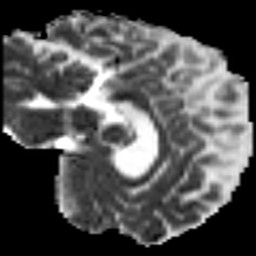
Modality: MD
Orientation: sagittal
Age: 40
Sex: male
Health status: ill
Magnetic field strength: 3 T
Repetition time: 9 s
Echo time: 0.093 s